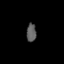
Tissue: lung
Cell type: Epithelial cells
Senescence score: 0.1565
Nuclear area (px): 175
Mean DAPI intensity: 89.783